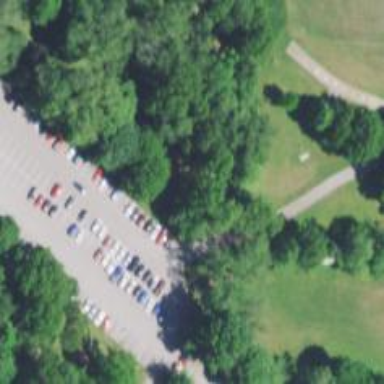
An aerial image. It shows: Disc golf tee area.